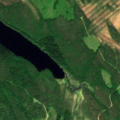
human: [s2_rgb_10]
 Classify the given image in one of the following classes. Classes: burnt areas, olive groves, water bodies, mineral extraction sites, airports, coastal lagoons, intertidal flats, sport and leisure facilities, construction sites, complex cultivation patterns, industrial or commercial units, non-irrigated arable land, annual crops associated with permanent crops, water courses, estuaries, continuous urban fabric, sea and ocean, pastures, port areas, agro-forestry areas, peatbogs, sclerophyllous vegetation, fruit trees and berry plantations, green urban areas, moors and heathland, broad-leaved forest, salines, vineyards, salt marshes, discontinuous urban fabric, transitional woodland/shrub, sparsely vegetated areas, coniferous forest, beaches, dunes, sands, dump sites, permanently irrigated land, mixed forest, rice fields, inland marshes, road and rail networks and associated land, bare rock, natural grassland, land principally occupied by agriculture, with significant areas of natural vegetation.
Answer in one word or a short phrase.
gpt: coniferous forest, mixed forest, transitional woodland/shrub, peatbogs, water bodies